Chest X-ray. View position: PA
Patient age: 55
Patient sex: F
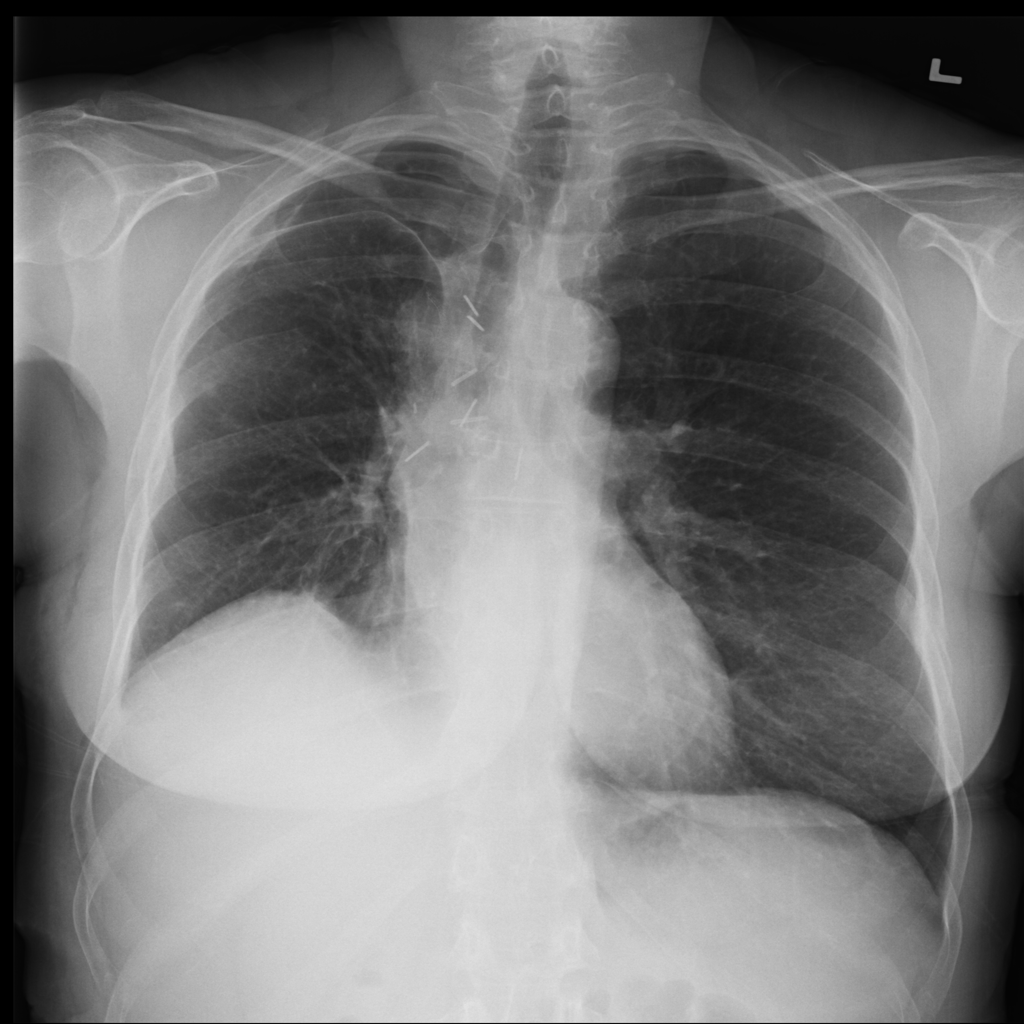
Finding: Pneumothorax